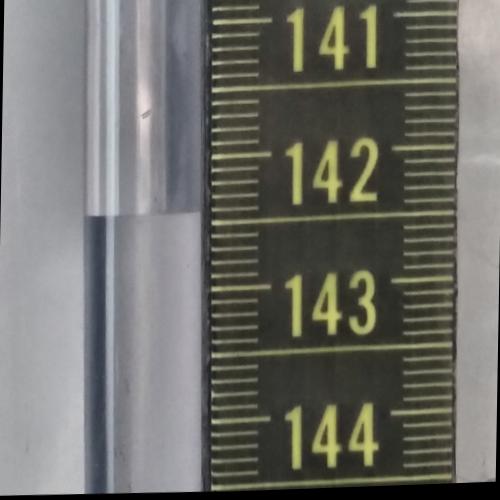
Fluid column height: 142.4 cm